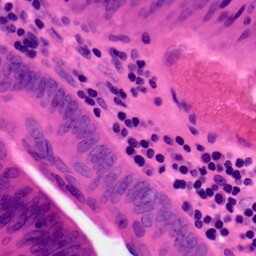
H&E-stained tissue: Colon